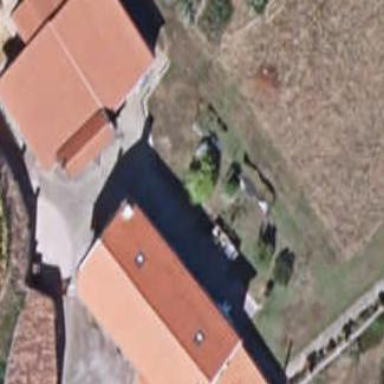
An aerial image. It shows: Simple house.